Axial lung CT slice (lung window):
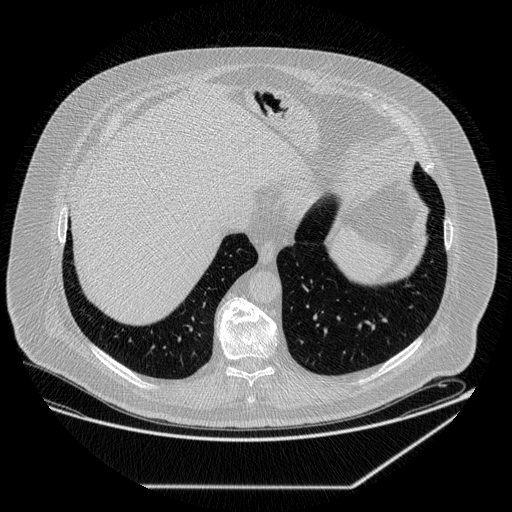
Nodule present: no